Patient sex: F
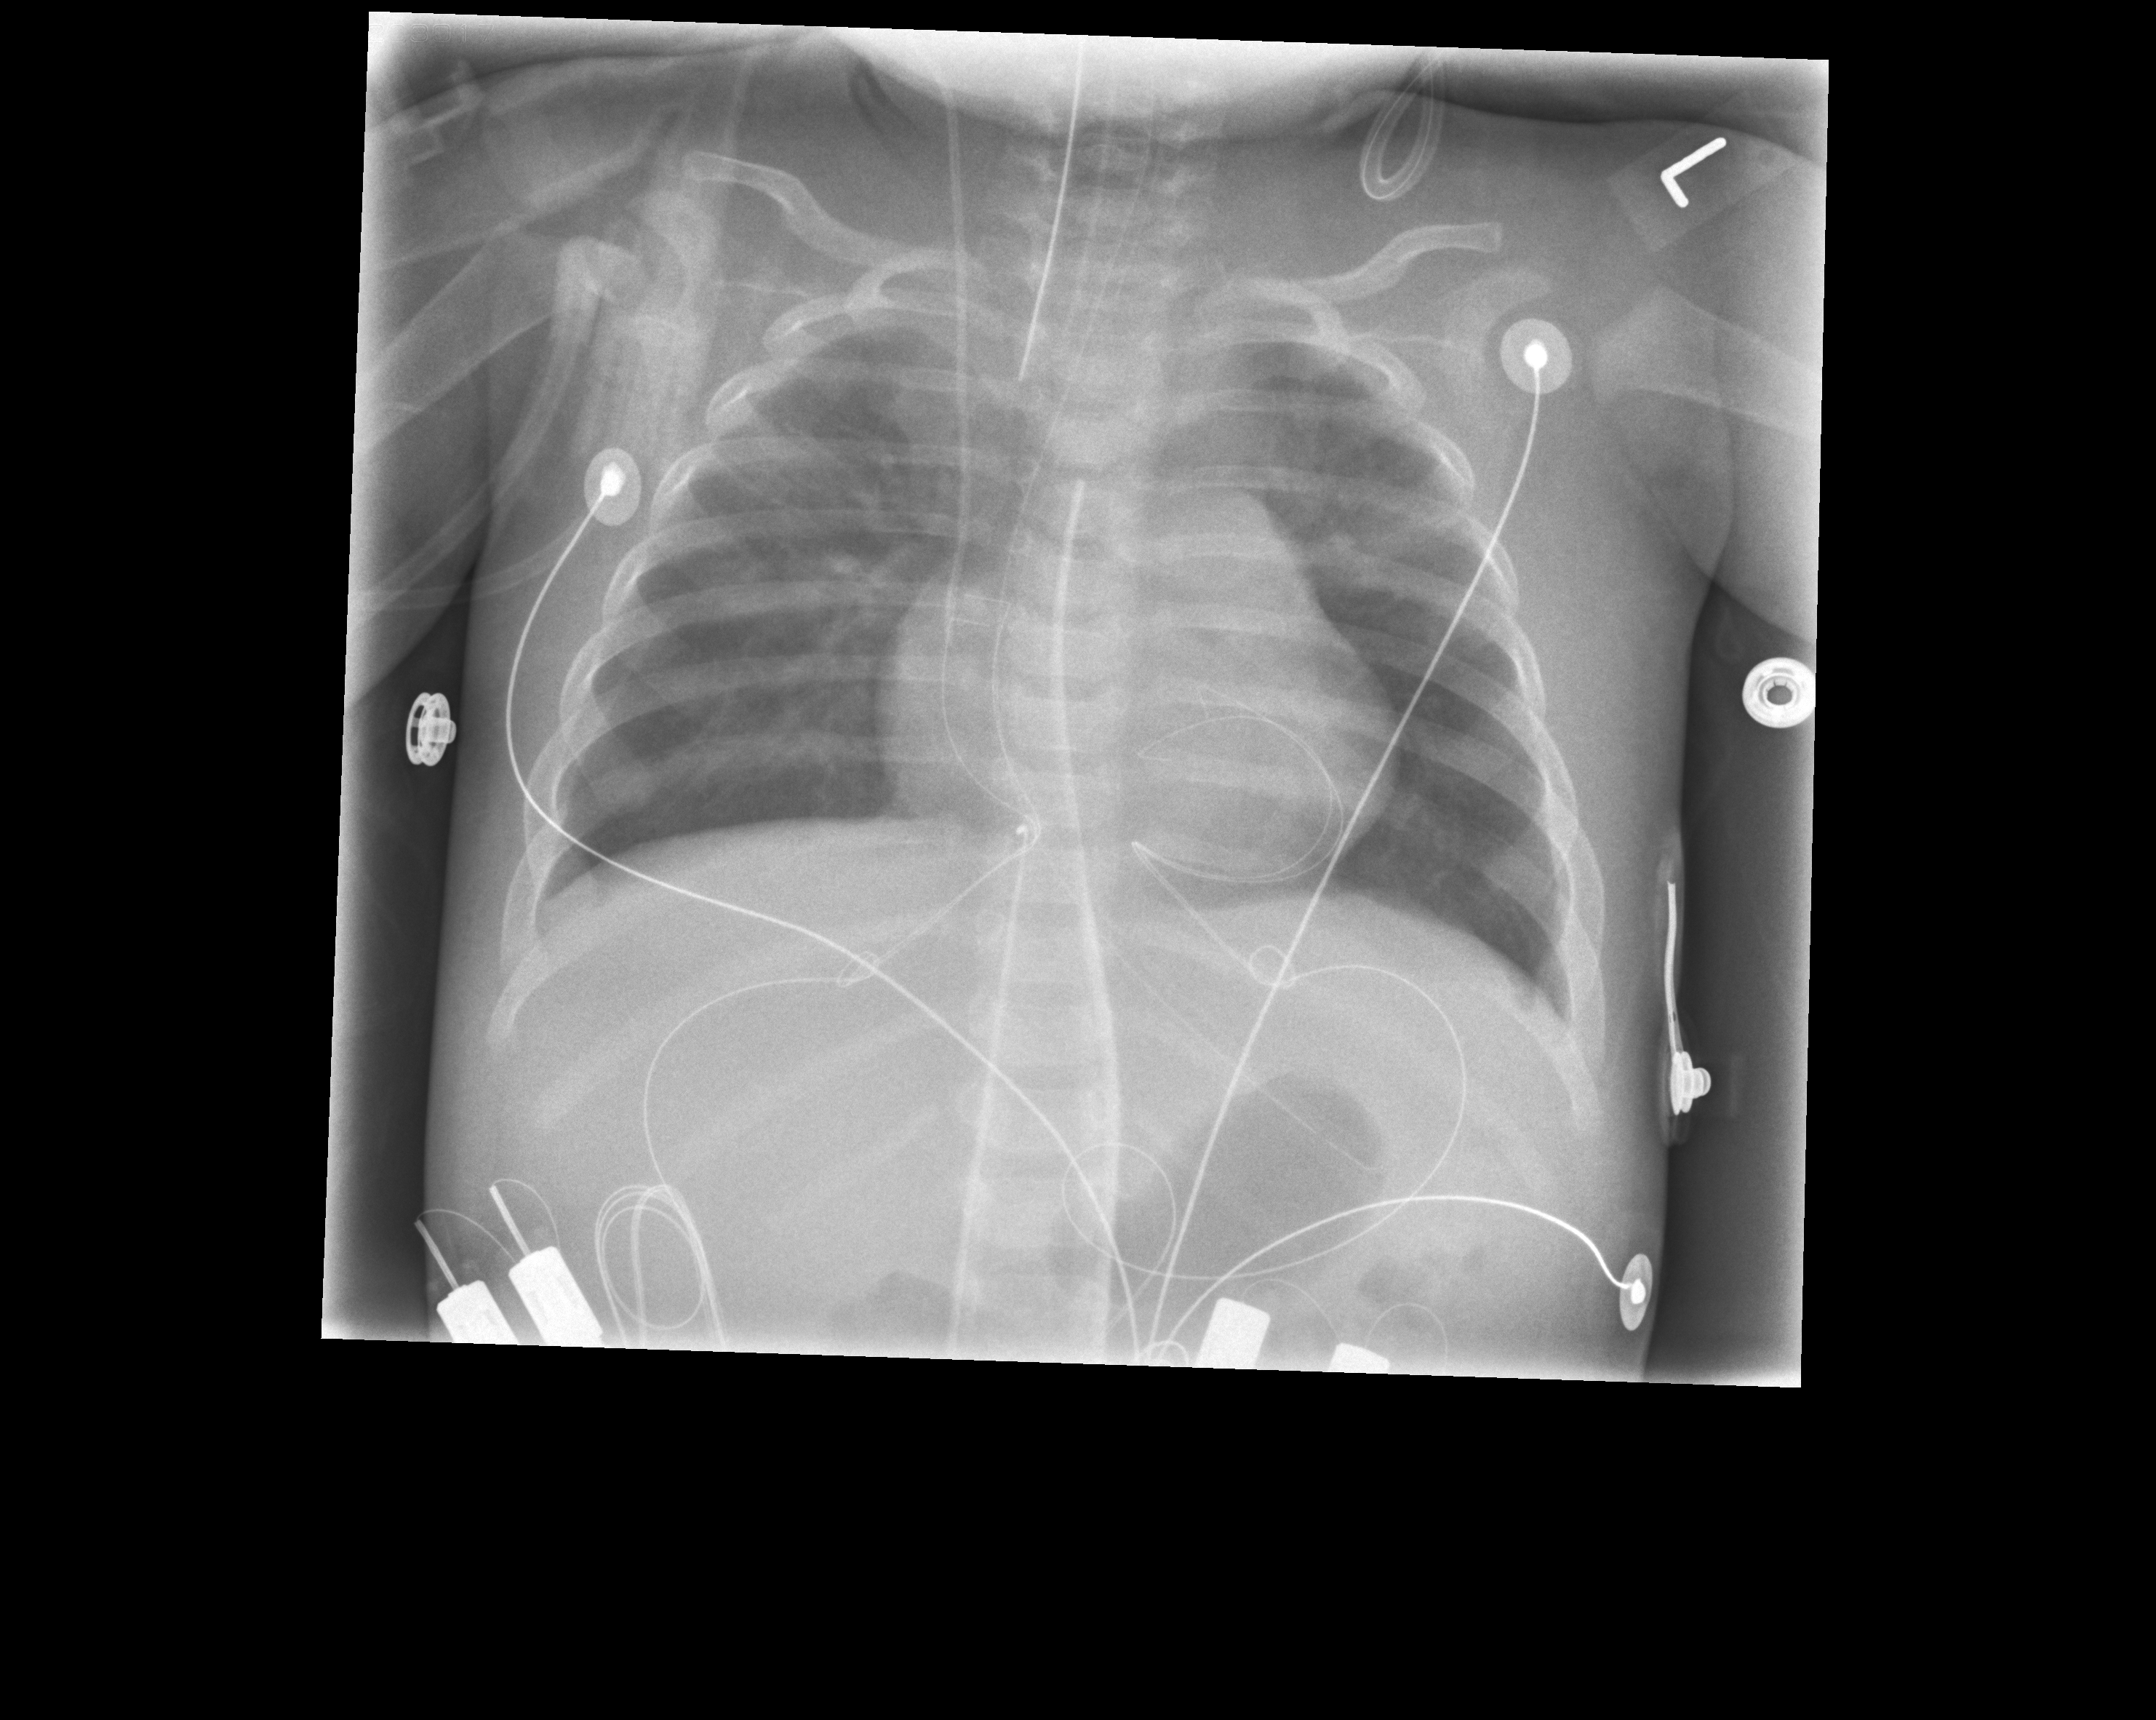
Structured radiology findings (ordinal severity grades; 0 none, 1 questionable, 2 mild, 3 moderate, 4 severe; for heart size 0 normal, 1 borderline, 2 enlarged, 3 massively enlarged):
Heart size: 0
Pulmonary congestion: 2
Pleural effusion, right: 0
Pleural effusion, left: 0
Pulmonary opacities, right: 0
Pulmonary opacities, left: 0
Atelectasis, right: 2
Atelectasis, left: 2